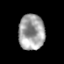
Tissue: prostate
Cell type: T cells
Senescence score: 0.254
Nuclear area (px): 912
Mean DAPI intensity: 162.065